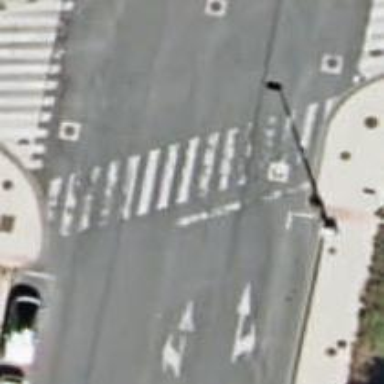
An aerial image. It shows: Zebra crossing on the road.